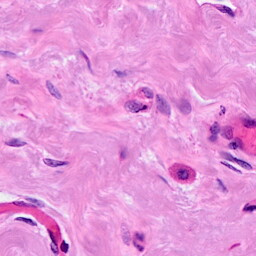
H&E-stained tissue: Breast